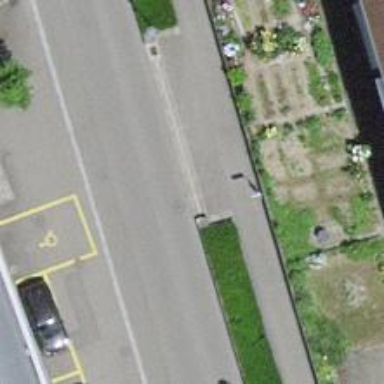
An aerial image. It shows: Public transport stop position.